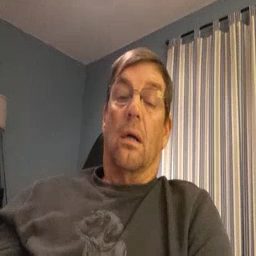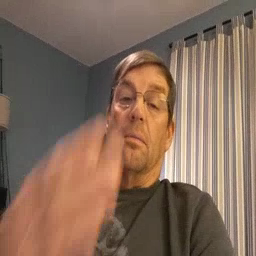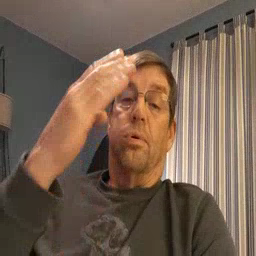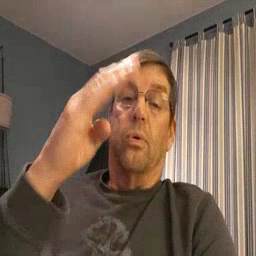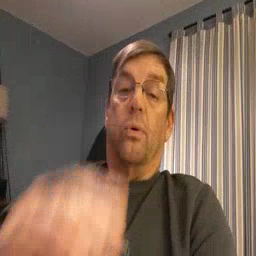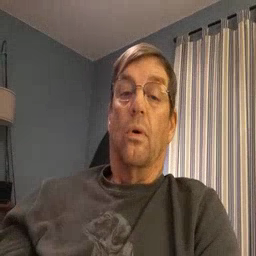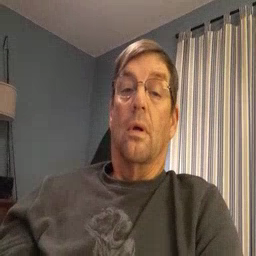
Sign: blue